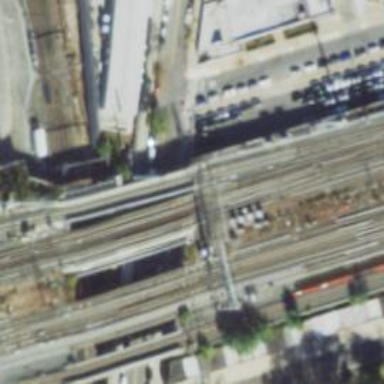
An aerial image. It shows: Bridge over electrified railway track.